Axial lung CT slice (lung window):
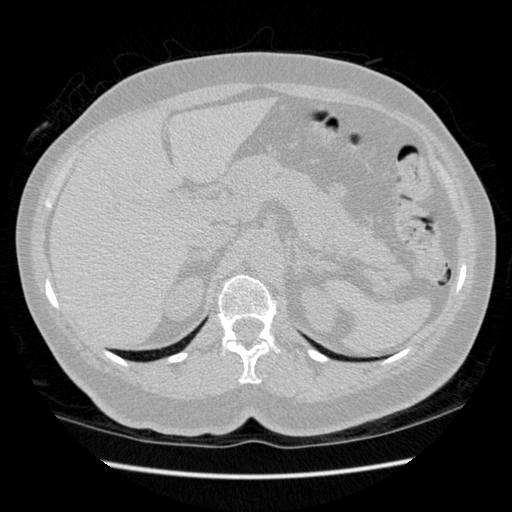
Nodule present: no